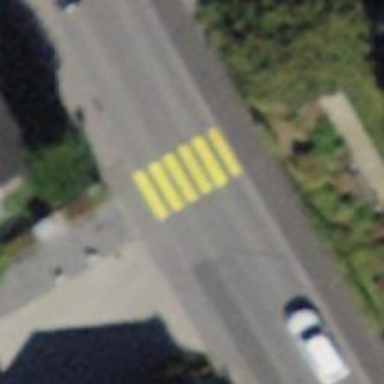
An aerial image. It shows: Zebra crossing on the road.